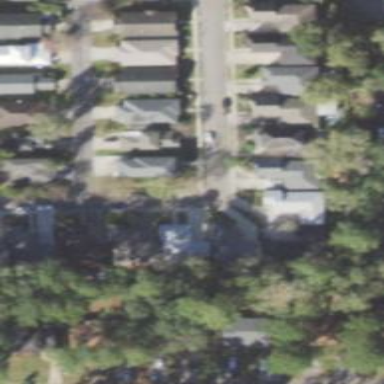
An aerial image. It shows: Paved residential road.